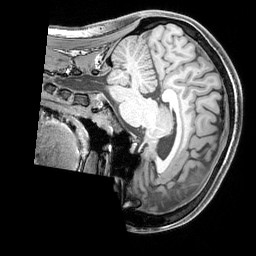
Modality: T1w
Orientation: sagittal
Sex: female
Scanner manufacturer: siemens
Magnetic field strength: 3 T
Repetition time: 2.3 s
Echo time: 0.00226 s